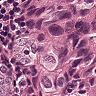
Metastatic tissue present: yes